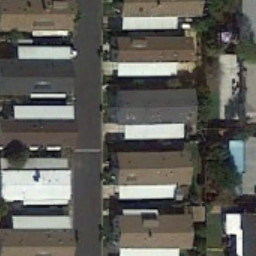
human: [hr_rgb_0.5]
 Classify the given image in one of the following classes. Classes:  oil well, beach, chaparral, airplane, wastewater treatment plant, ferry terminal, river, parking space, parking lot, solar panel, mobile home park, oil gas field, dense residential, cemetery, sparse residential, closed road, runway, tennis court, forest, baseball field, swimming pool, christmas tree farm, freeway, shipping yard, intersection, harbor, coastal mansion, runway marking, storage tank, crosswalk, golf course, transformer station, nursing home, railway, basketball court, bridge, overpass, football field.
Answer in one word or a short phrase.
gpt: mobile home park